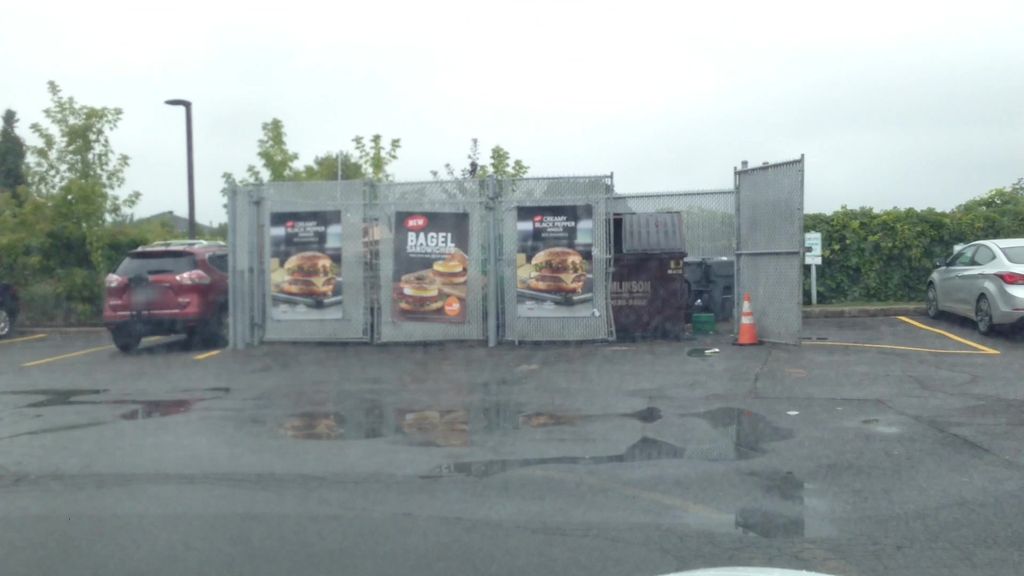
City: ottawa-gatineau